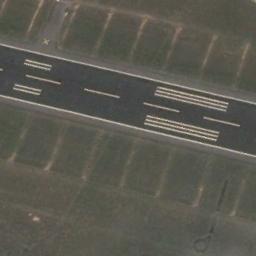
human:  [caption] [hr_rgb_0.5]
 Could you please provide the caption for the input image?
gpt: The runway with several touchdown zone markings goes through the lawn .

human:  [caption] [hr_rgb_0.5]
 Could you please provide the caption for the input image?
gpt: There is a green lawn next to the runway, With white dashes of varying thickness on the runway .

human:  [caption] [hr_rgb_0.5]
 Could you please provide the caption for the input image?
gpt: The runway is on the grass .

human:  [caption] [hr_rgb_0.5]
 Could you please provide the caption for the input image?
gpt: Runways are marked with vertical lines .

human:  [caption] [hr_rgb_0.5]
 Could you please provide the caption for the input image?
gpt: There are green lawns beside the runway .